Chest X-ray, PA view. Patient: 28 years old, sex M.
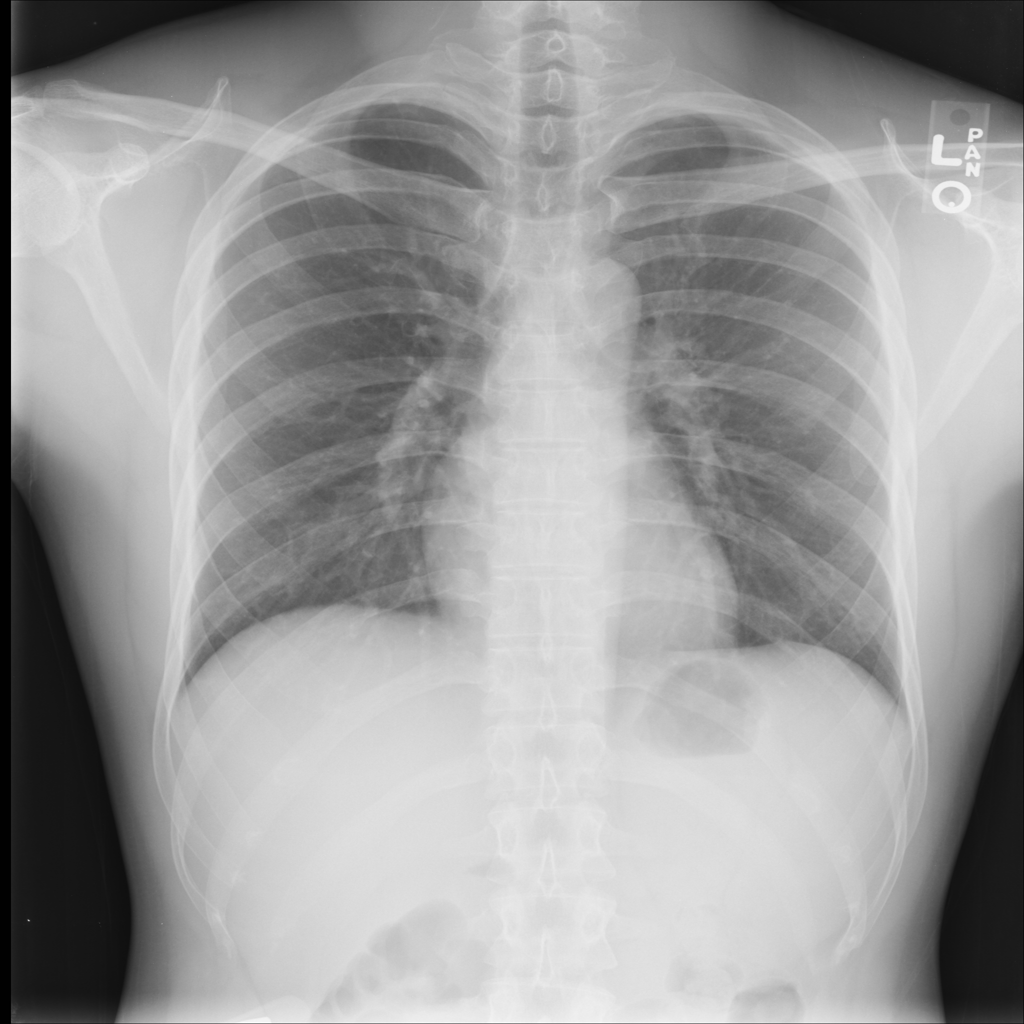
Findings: No Finding